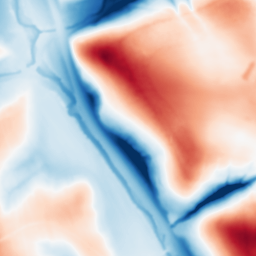
Category: multiscale
Decomposition family: dog_multiscale
Decomposition parameters: sigma_ratio: 2
n_scales: 5
base_sigma: 1
Upsampling method: cubic_mitchell
Upsampling parameters: scale: 8
Upsampling scale: 8